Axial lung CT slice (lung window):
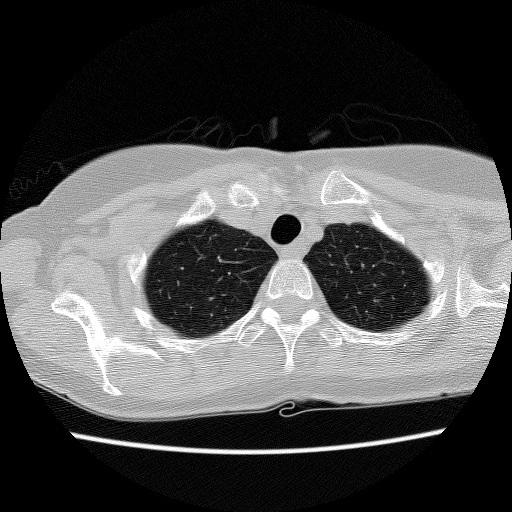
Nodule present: no